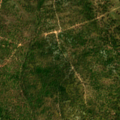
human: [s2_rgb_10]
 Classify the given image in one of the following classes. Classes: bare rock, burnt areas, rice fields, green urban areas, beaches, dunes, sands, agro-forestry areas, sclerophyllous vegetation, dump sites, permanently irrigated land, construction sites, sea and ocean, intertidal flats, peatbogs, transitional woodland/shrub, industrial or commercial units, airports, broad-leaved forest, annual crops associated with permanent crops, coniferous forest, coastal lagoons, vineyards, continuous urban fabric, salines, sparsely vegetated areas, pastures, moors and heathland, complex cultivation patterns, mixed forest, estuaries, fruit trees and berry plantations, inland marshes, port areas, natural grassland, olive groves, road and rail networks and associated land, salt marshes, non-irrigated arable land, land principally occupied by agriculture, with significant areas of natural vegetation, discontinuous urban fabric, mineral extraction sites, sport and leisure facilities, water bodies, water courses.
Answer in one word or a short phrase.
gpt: continuous urban fabric